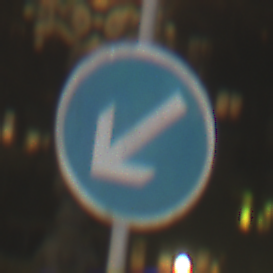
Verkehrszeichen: VorgeschriebeneVorbeifahrtLinks
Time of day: Night
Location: Outdoor (Urban)
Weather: Clear
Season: NotSpecified
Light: Artificial